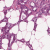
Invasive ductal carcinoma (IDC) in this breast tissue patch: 1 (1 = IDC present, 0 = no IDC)